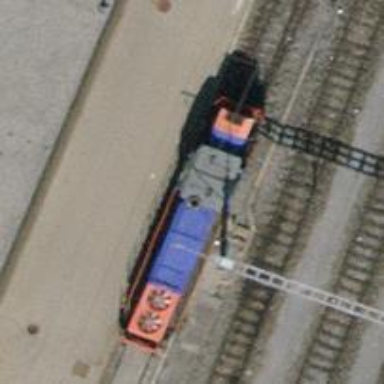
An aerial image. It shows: Railway switch.